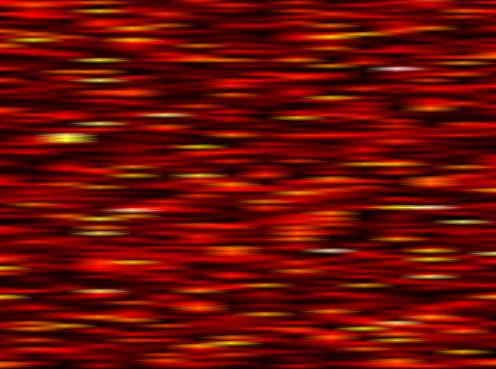
Label: OFDM